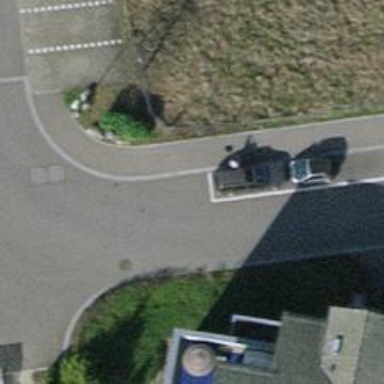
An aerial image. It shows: Residential road with lane for parking on the right.